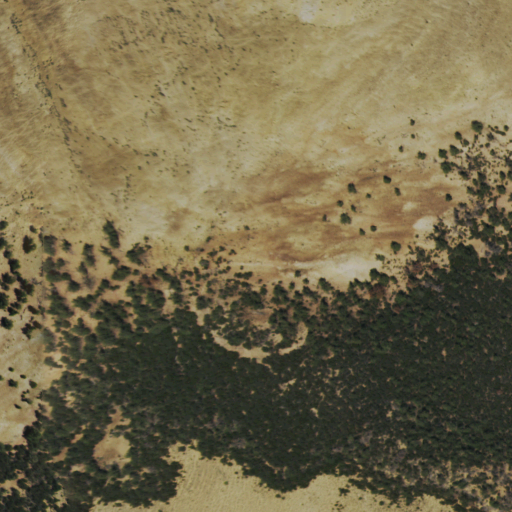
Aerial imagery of mountains in Nevada named Monitor Range containing shrub, evergreen forest, and mixed forest